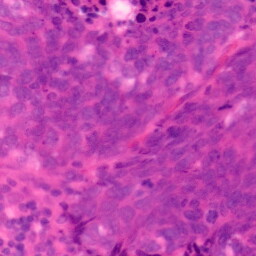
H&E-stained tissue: Colon